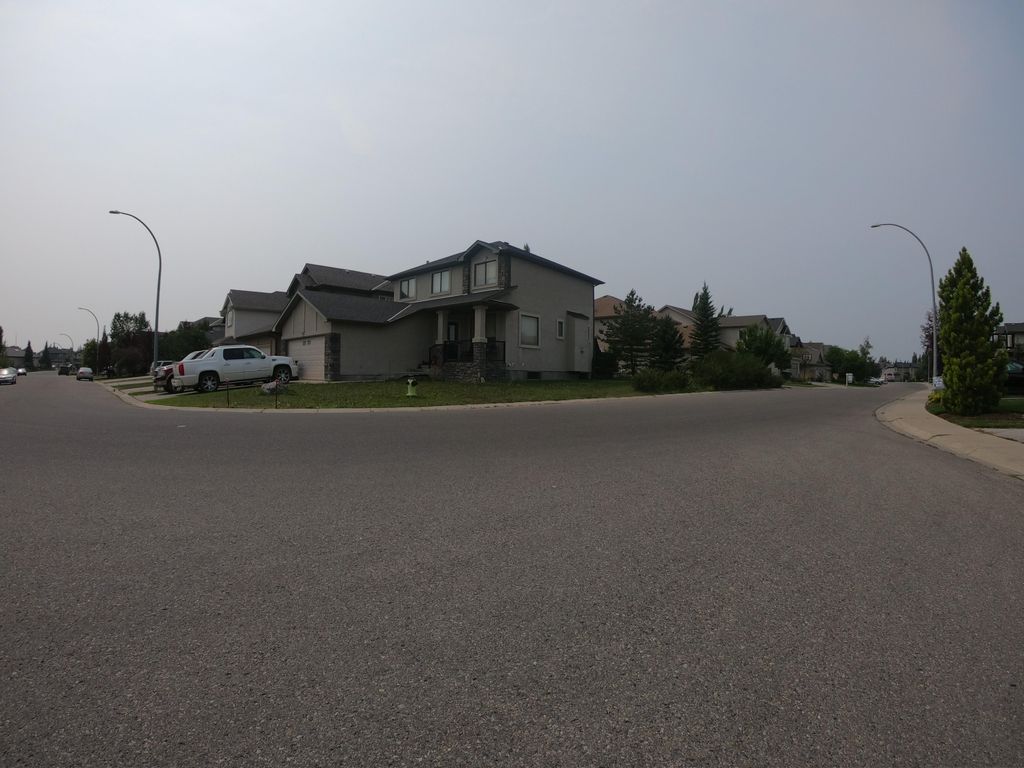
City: calgary